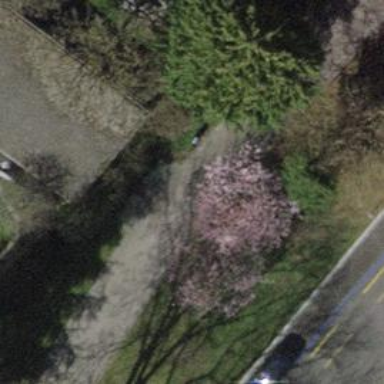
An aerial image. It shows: Bench.